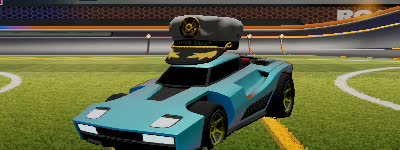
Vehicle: breakout